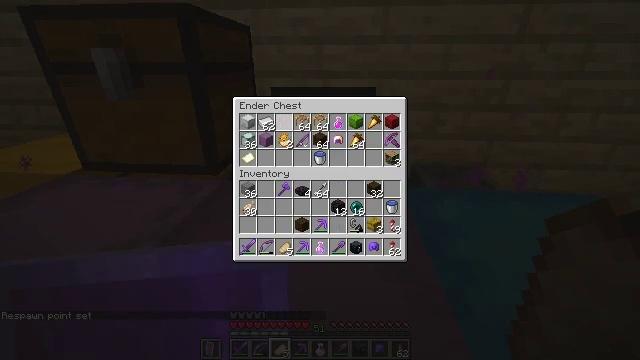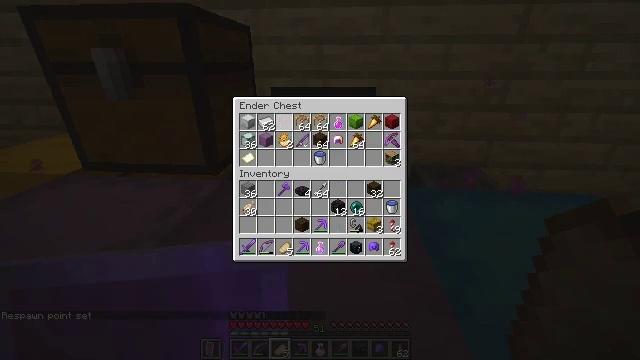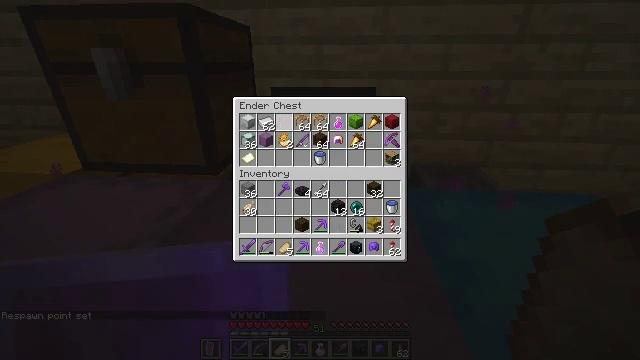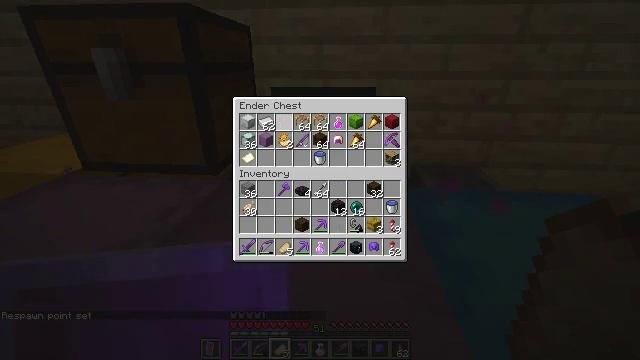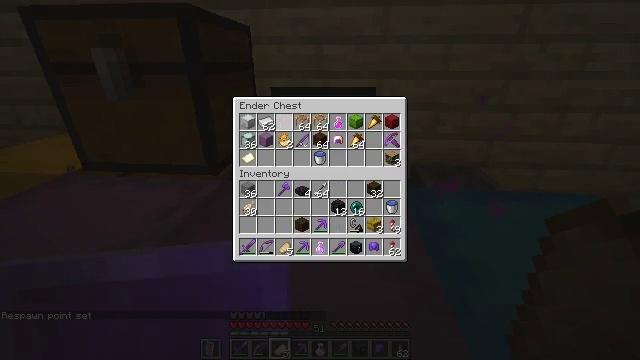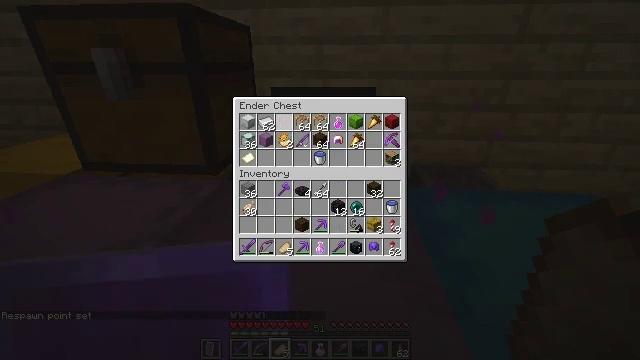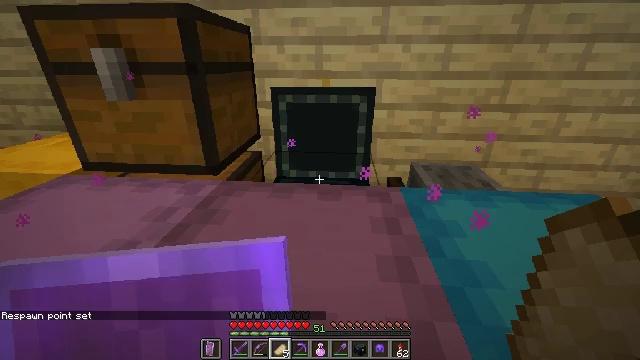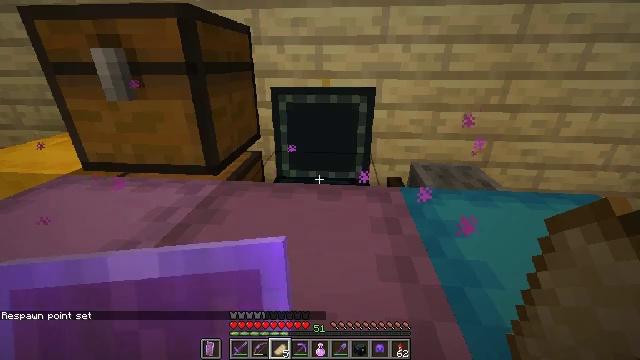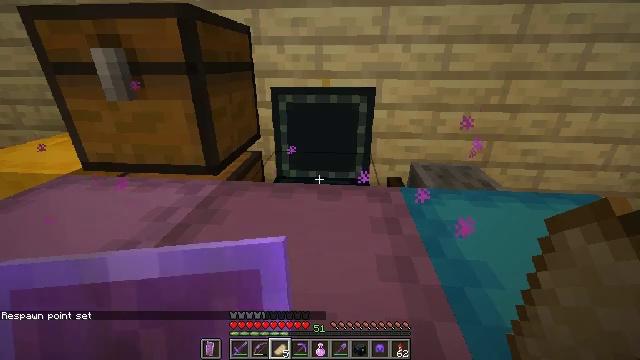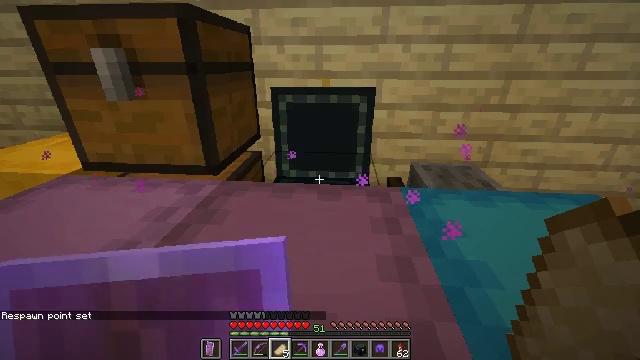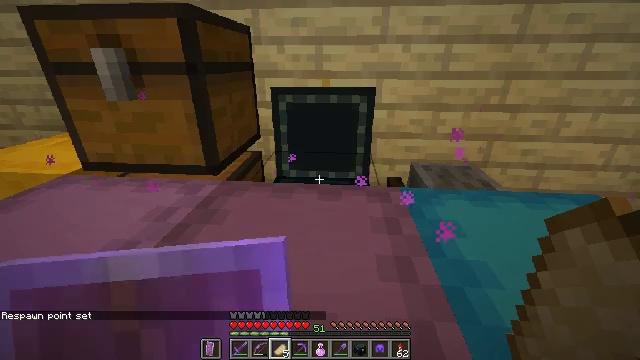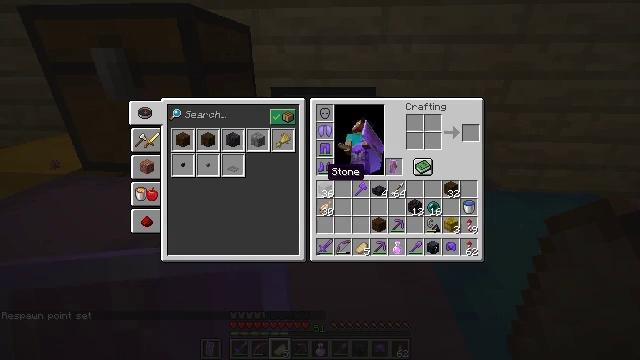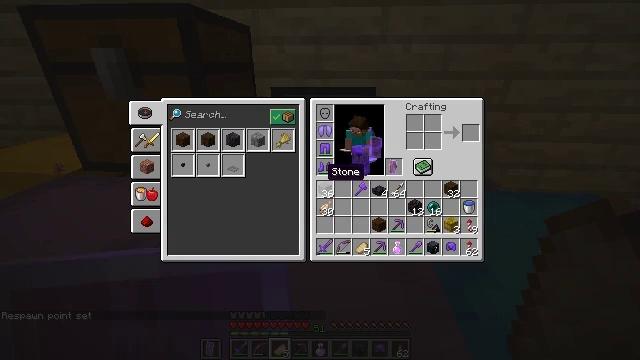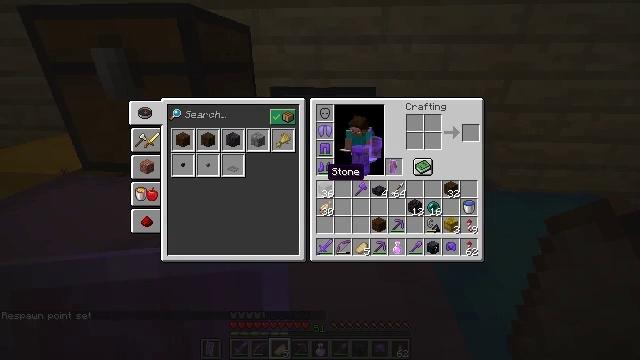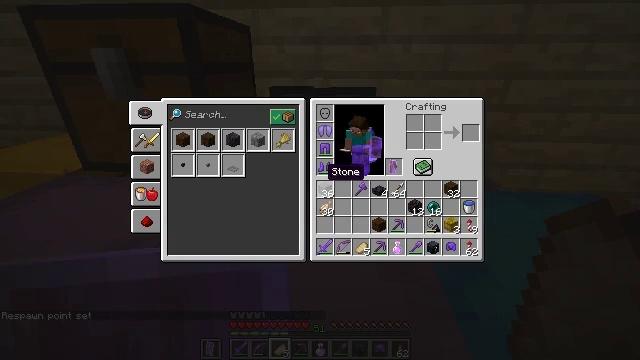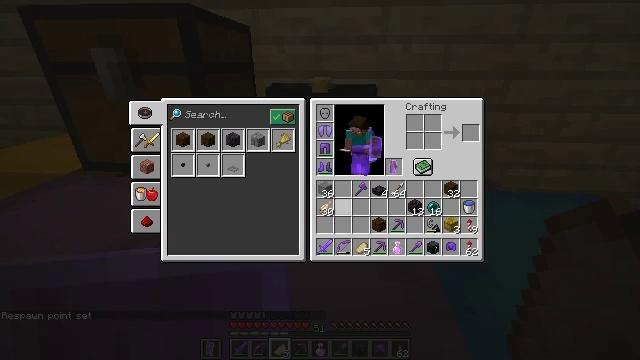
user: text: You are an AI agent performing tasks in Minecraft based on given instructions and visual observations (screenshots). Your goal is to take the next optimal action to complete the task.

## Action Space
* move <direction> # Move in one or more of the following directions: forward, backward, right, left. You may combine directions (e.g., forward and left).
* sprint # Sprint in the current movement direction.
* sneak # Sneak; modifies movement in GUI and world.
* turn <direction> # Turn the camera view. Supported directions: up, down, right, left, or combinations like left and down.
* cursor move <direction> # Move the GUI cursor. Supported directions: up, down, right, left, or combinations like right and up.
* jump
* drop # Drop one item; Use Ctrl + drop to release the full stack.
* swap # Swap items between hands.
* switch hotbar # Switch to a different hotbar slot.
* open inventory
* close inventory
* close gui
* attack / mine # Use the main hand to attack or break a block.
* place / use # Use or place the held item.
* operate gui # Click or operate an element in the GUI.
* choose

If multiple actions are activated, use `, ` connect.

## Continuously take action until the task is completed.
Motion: motion action
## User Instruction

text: Harvest grass block to clear the area.
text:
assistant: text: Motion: no_op
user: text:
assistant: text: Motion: no_op
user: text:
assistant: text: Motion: no_op
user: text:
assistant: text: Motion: no_op
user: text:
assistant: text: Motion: no_op
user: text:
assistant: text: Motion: no_op
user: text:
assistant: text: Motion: no_op
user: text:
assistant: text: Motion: no_op
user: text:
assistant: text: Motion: no_op
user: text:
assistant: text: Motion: no_op
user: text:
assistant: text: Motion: close inventory
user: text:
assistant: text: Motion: close inventory
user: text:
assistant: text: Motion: close inventory
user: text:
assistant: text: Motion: no_op
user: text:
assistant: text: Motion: turn right and down
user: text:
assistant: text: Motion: turn right and down
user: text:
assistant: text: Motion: turn right and down
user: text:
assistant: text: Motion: turn right and down
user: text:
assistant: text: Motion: no_op
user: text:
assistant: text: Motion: no_op
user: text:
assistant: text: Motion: no_op
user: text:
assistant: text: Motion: sneak, turn right
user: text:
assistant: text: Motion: sneak, turn right
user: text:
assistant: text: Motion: sneak, turn right
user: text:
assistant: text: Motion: sneak
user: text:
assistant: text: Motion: sneak
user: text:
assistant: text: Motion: sneak
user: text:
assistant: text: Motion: sneak
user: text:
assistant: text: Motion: sneak
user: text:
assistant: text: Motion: sneak